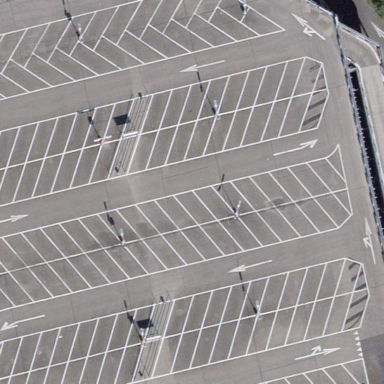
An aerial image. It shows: Multi-storey parking facility.